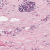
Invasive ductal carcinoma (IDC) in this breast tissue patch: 0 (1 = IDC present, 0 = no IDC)